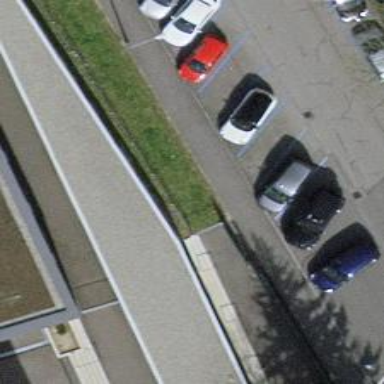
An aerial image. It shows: View of roof of building.